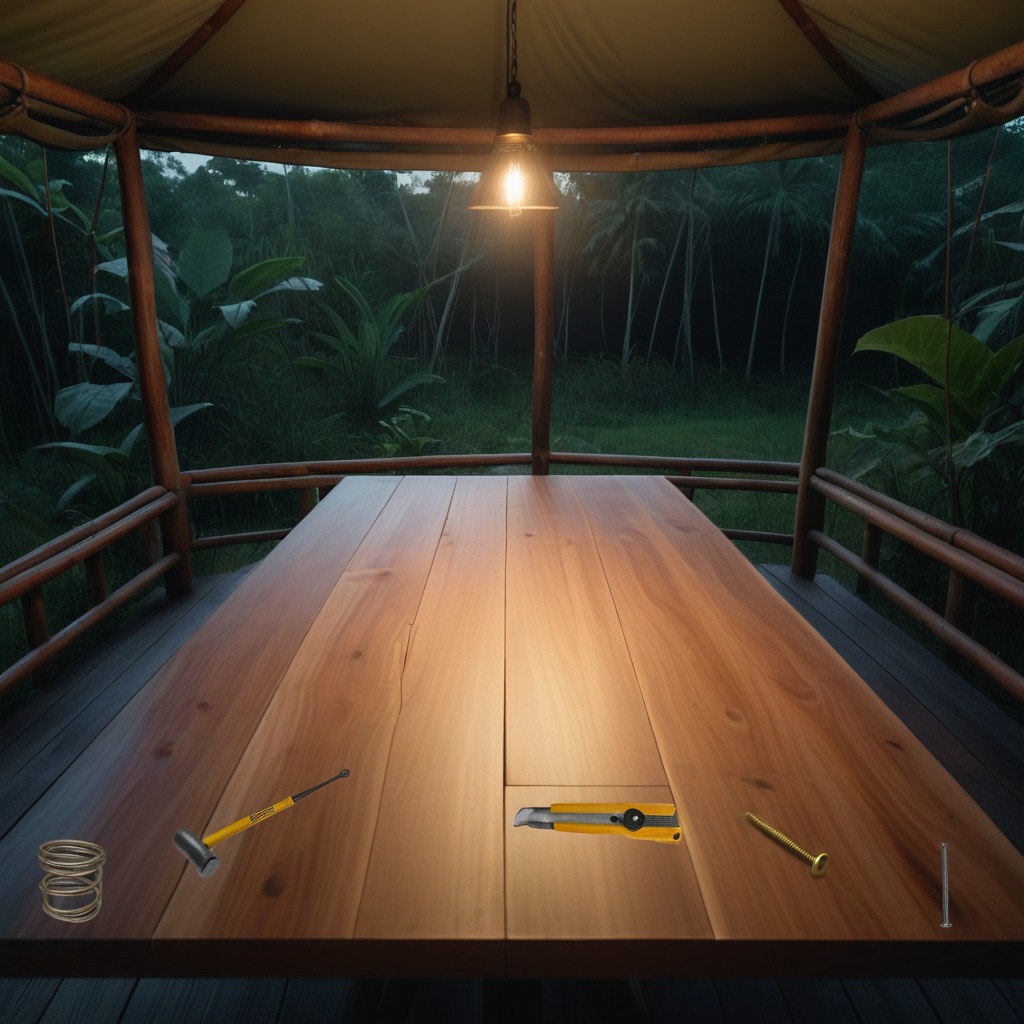
A utility knife, a metal machine screw, an iron nail, a hammer, and a coiled metal spring are lying on a wooden table inside a jungle field workshop tent at night.